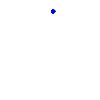
Particle: pion